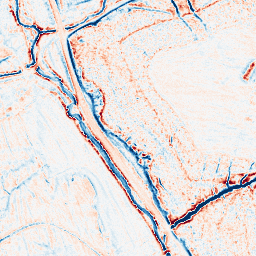
Category: edge_preserving
Decomposition family: anisotropic_diffusion
Decomposition parameters: iterations: 10
kappa: 30
gamma: 0.2
Upsampling method: bspline
Upsampling parameters: scale: 4
Upsampling scale: 4